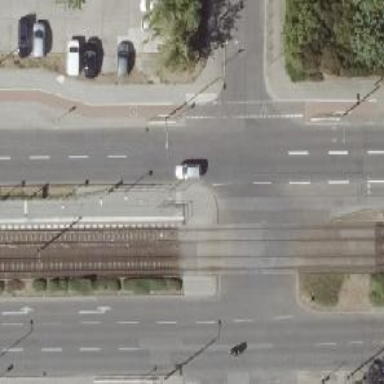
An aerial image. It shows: Uncontrolled tram railway crossing.